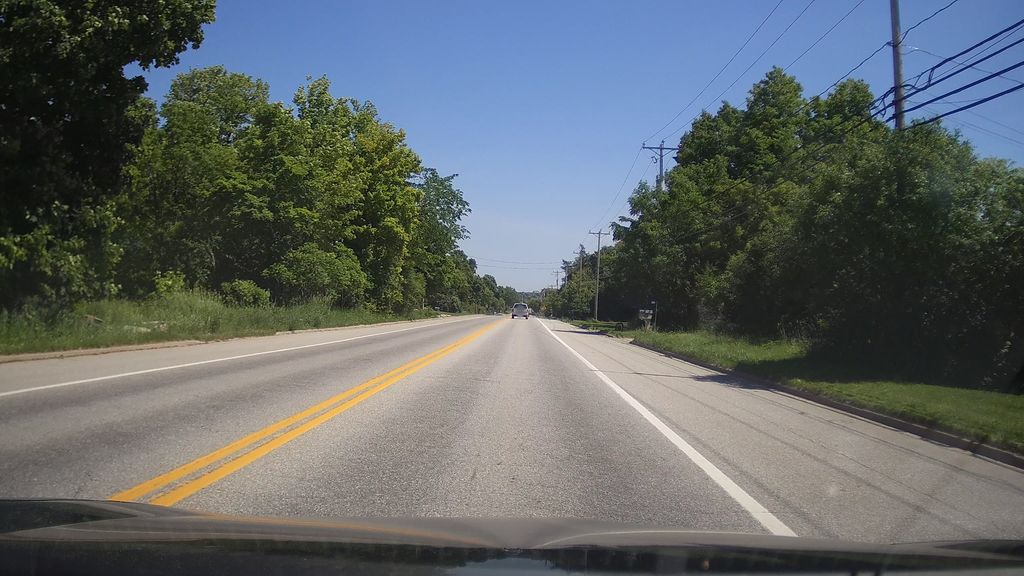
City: ottawa-gatineau